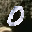
Label: 0